Question: I'm creating a series of help pages that display when the user first starts the app. To do this, I have a programatically set up UIViewController that initializes a (programatically set up) UICollectionView the size of the view controller bounds. Each cell contains a fullscreen sized image.
When this view controller is pushed when there's already an existing view controller, it shows up fine. But, when this view controller is used as the initial root view controller for the app navigation controller, the collection view has the correct size and alignment, but the cells are shifted down about 10 pixels from the top of the screen, so that the collection view background shows through.

(note that red is the collection view background color)
If I set up the collection view in viewDidLoad, viewDidLayoutSubviews, or viewWillAppear, I get the same problem. I don't encounter this issue if I set up the collection view in viewDidAppear, but this doesn't work because the user will see a black screen before the collection view loads.
Here is the code that is displaying the view controller, in application:didFinishLaunchingWithOptions:launchOptions:
'''
UIViewController* viewControllerToPush = [[OnboardingViewController alloc] initWithNibName:nil bundle:nil];
_nav = [[UINavigationController alloc] initWithRootViewController:viewControllerToPush];
[_nav setNavigationBarHidden:YES];
self.window = [[UIWindow alloc] initWithFrame:[[UIScreen mainScreen] bounds]];
[self.window setRootViewController:_nav];
[self.window makeKeyAndVisible];
'''
And here is the code that is setting up the collection view and layout:
'''
UICollectionViewFlowLayout* layout = [[UICollectionViewFlowLayout alloc] init];
layout.minimumInteritemSpacing = 0;
layout.minimumLineSpacing = 0;
layout.itemSize = CGSizeMake(self.view.bounds.size.width, self.view.bounds.size.height);
layout.scrollDirection = UICollectionViewScrollDirectionHorizontal;
CGRect collectionViewFrame = self.view.bounds;
_collectionView = [[UICollectionView alloc] initWithFrame:collectionViewFrame collectionViewLayout:layout];
_collectionView.delegate = self;
_collectionView.dataSource = self;
_collectionView.pagingEnabled = YES;
_collectionView.showsHorizontalScrollIndicator = NO;
[_collectionView registerClass:[OnboardingCollectionViewCell class] forCellWithReuseIdentifier:@"Cell"];
[self.view addSubview:_collectionView];
'''
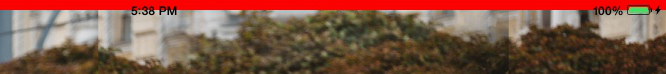
Answer: I fixed this issue by setting the view controller's automaticallyAdjustsScrollViewInsets to NO in the init function. Thanks to <URL> for the inspiration on this.